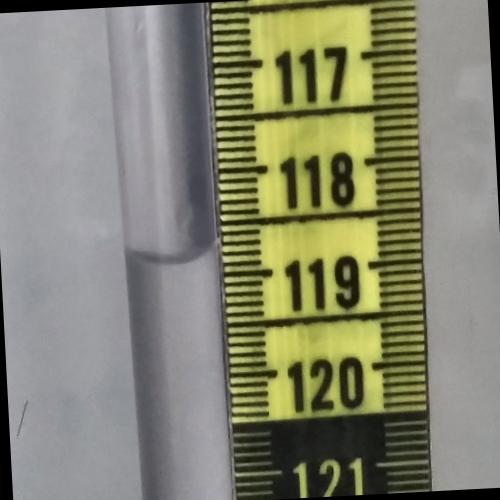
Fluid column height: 118.8 cm